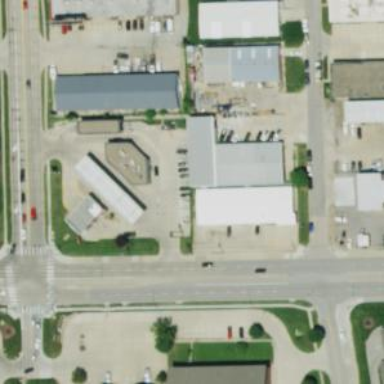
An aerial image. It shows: Convenience shop.